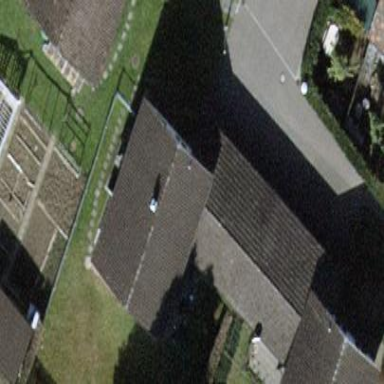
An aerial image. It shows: Group of garages.